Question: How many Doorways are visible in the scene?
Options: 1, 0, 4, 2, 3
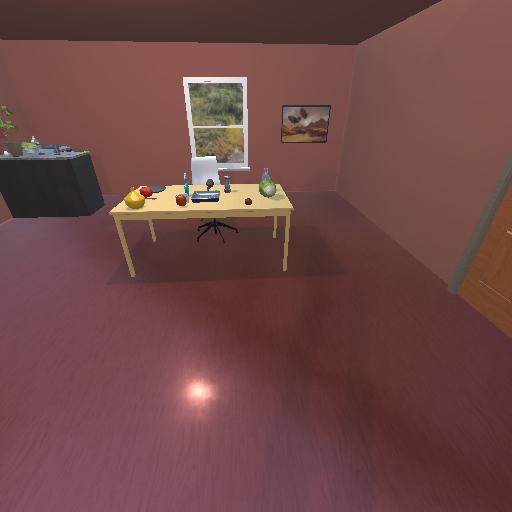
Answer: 1